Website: macys
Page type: customer-info-address
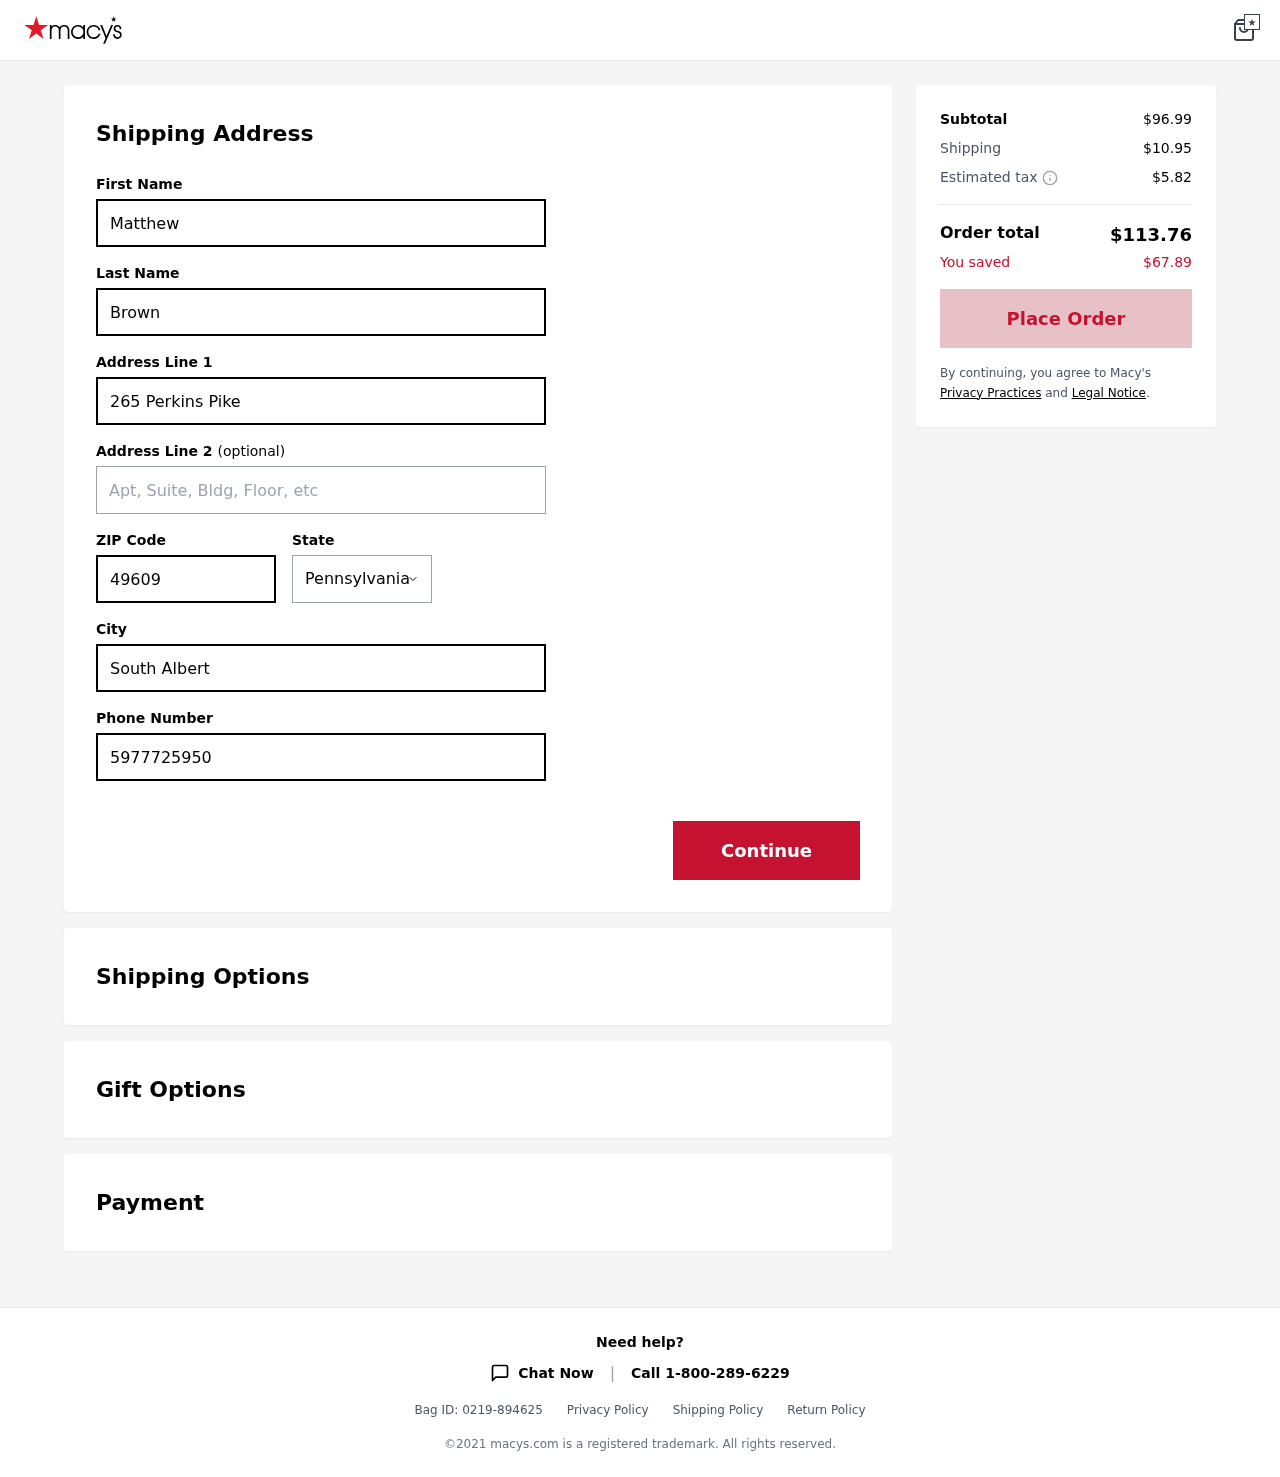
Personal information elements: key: PII_CITY
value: South Albert
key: PII_FIRSTNAME
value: Matthew
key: PII_LASTNAME
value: Brown
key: PII_PHONE
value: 5977725950
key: PII_POSTCODE
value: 49609
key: PII_STATE
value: Pennsylvania
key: PII_STREET
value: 265 Perkins Pike
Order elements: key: ORDER_SUBTOTAL
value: $96.99
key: ORDER_SHIPPING_COST
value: $10.95
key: ORDER_TAX
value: $5.82
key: ORDER_TOTAL
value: $113.76
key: ORDER_SAVINGS
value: $67.89